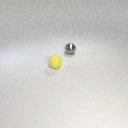
small gray metal sphere behind small yellow rubber sphere